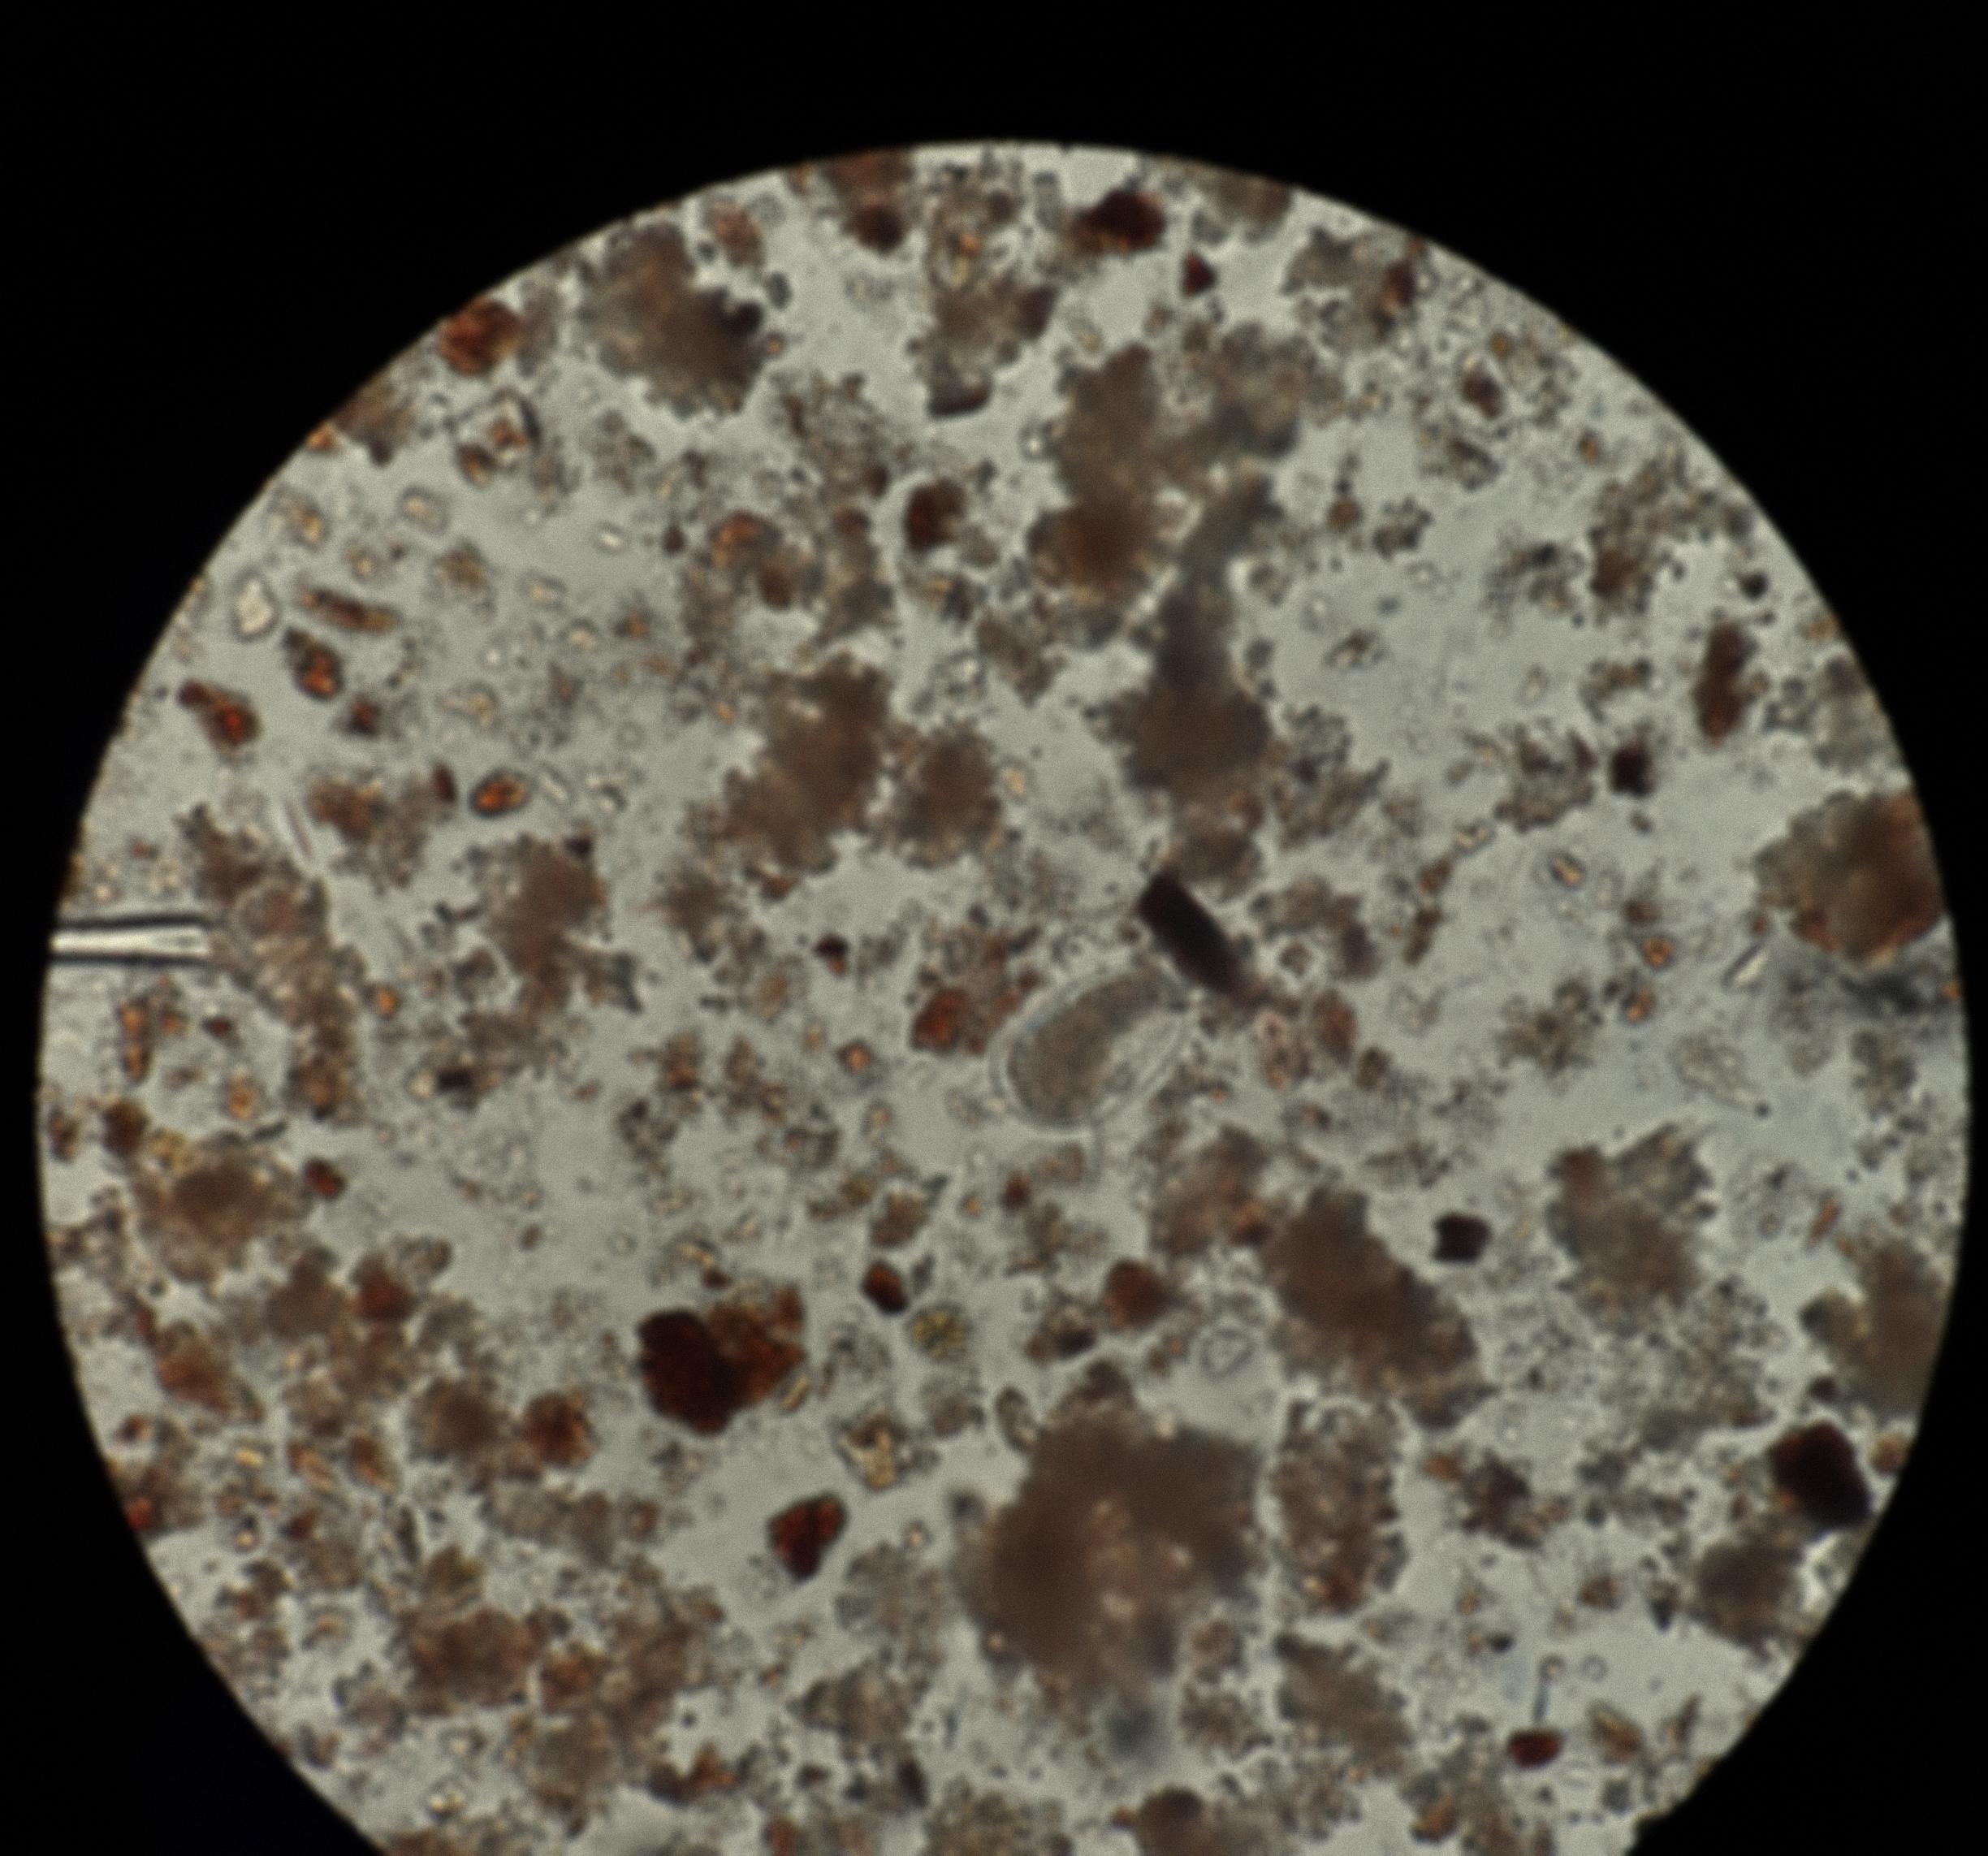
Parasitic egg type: Hookworm egg